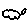
Label: cloud